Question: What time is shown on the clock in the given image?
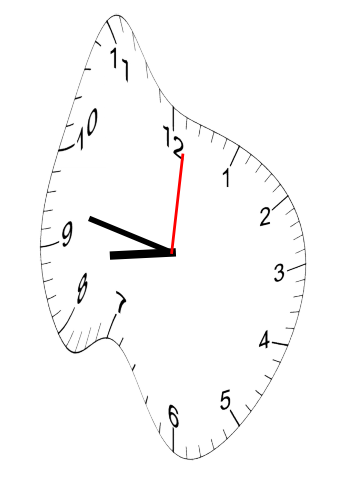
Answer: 08:47:01